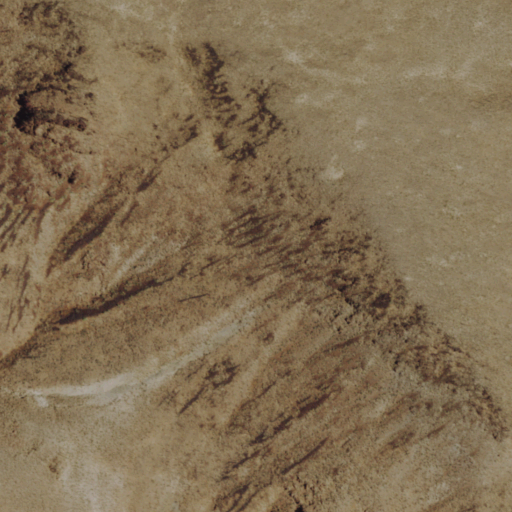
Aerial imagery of mountain in Nevada named Lime Mountain containing only shrub